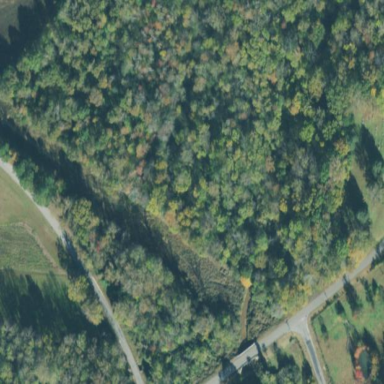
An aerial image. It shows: Forest area.